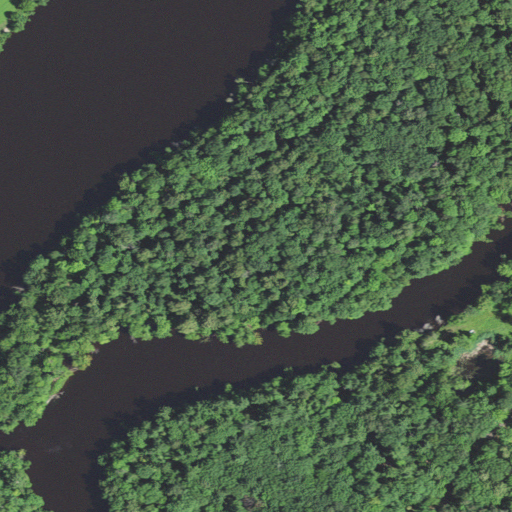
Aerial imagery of island in Wisconsin named Twin Island containing open water, deciduous forest, mixed forest, woody wetlands, open development, herbaceous wetlands, and cultivated crops